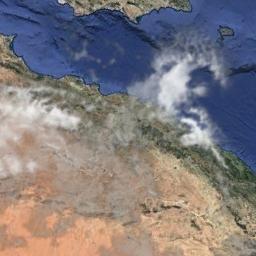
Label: cloud